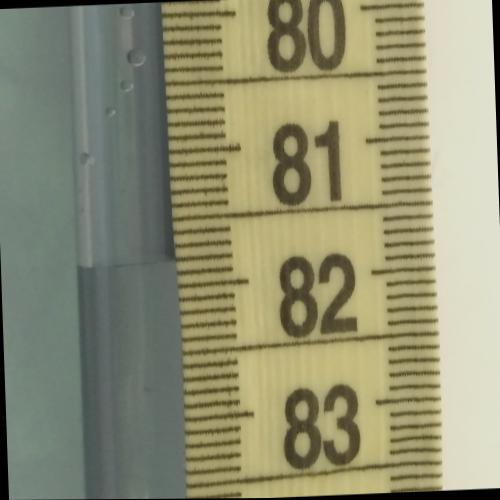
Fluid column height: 81.8 cm